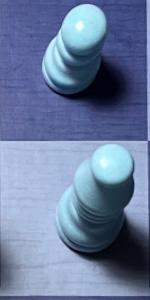
Label: Bishop_White